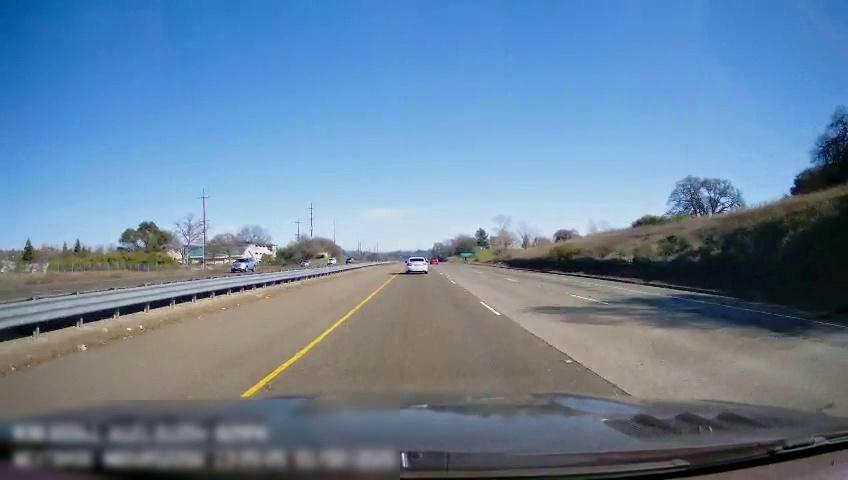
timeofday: Day
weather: Sunny
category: Drivable Space
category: Drivable Space
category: Vehicles | Car
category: Vehicles | Car
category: Vehicles | SUV
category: Vehicles | SUV
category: Lanes | Current Lane
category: Lanes | Current Lane
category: Lanes | Alternate Lane
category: Lanes | Alternate Lane
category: Traffic | Signs